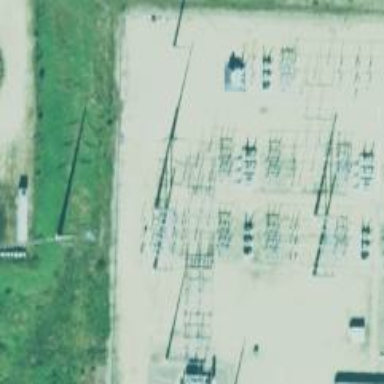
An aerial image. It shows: Switch for power supply.